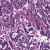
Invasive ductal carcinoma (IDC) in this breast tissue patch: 1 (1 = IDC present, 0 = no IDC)